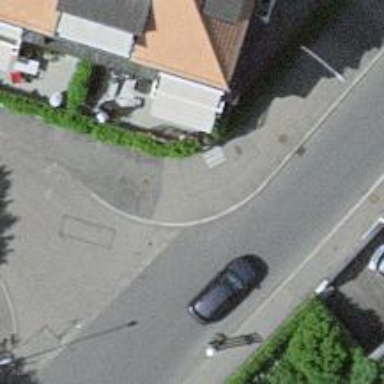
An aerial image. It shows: Kerb barrier.